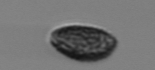
Label: Pseudochattonella_farcimen